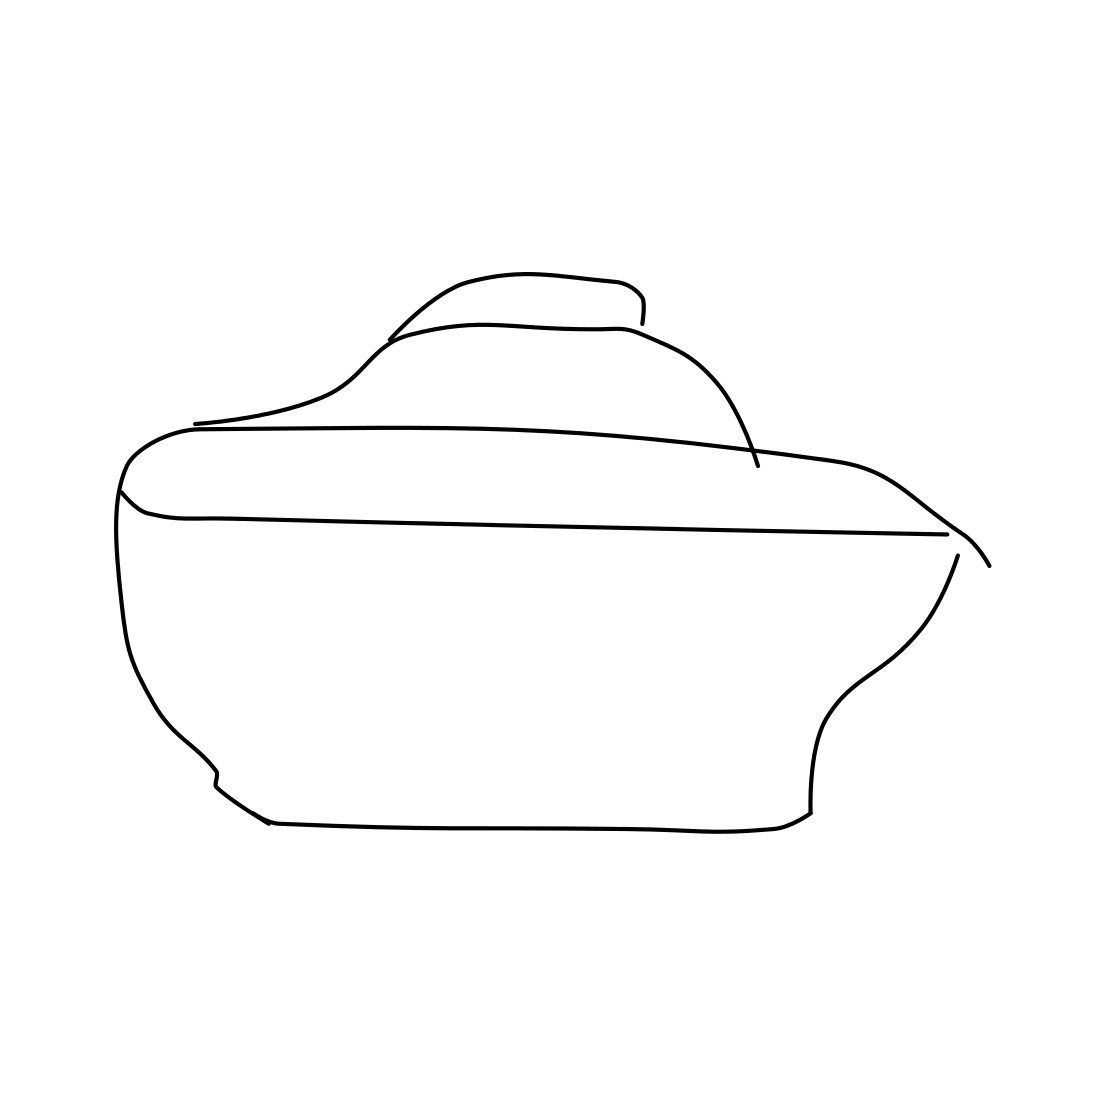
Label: cake